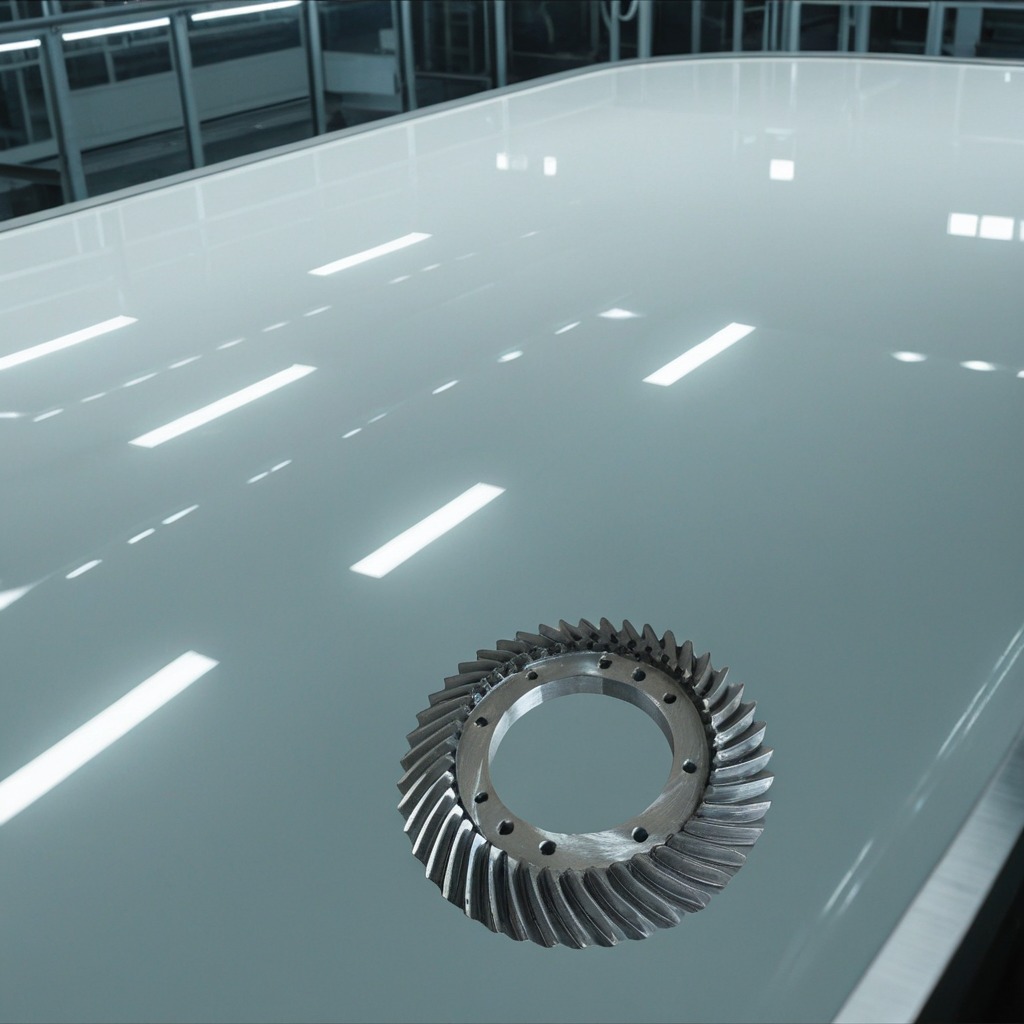
A steel gear with teeth is lying on a high-gloss table in a ship maintenance bay industrial lighting.